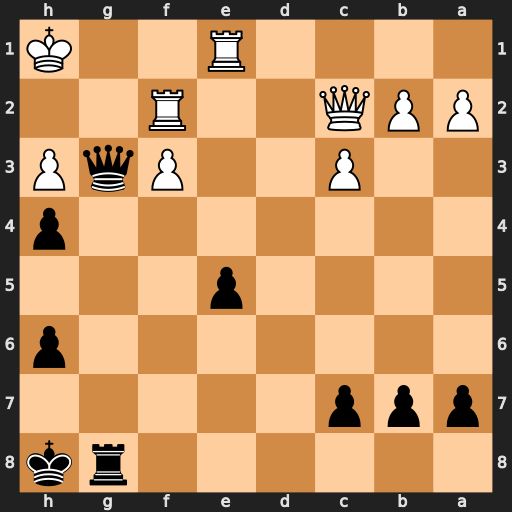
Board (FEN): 6rk/ppp5/7p/4p3/7p/2P2PqP/PPQ2R2/4R2K
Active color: b
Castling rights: -
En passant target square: -
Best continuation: Qxh3+ Rh2 Qxf3+ Rg2 h3